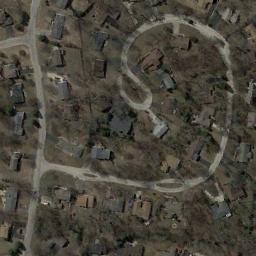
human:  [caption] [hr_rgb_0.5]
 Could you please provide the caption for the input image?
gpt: There are a lot of trees in the medium-sized residential area .

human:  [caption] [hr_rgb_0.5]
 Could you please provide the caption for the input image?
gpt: The medium residential is on the bare land next to the road .

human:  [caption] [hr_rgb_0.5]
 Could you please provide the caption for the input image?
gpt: There are many buildings in medium residential area .

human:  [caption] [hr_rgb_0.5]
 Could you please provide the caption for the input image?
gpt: The medium residential area has some dense houses and bare trees .

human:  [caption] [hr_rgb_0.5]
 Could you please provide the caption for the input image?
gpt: There are many buildings and brown trees on the medium residential area .